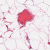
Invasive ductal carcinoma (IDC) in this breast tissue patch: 0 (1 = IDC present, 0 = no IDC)